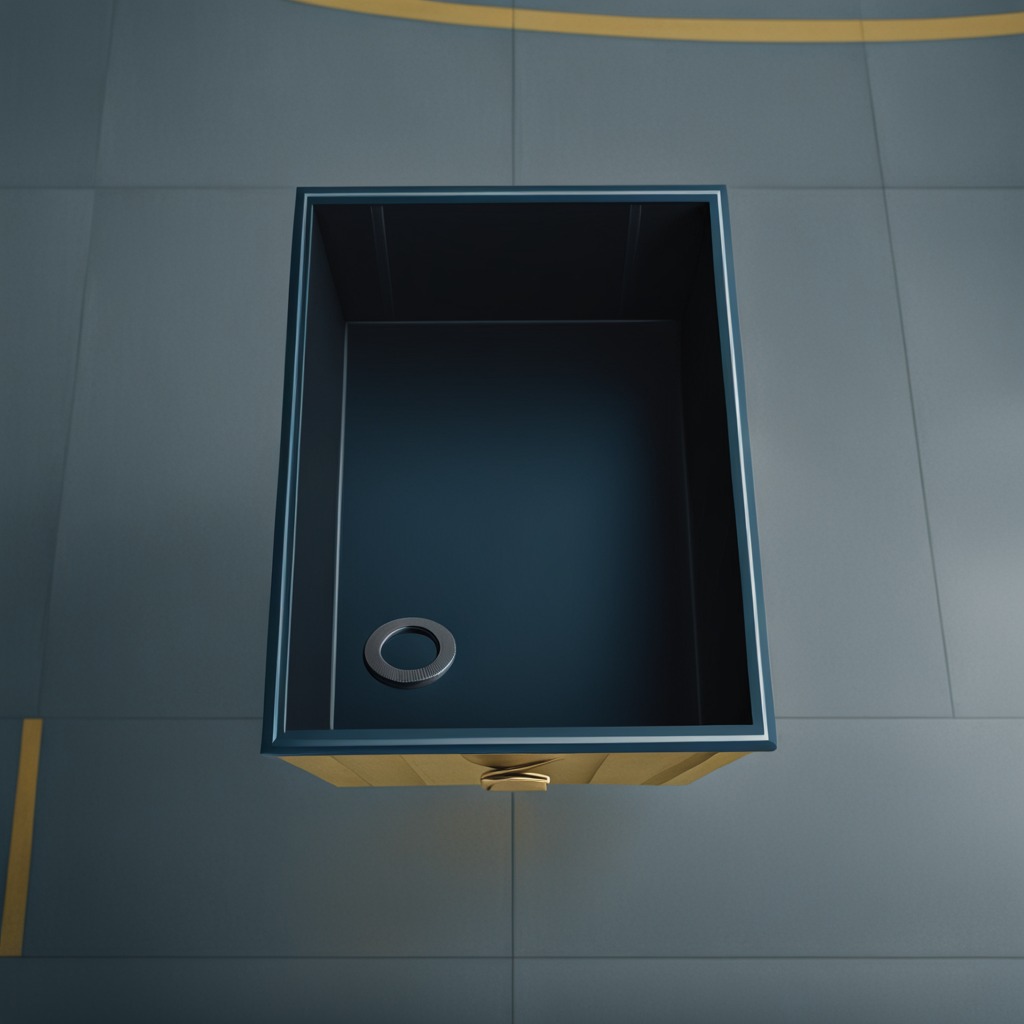
A flat metal washer is lying on a toolbox surface in an airplane hangar workshop 8K.